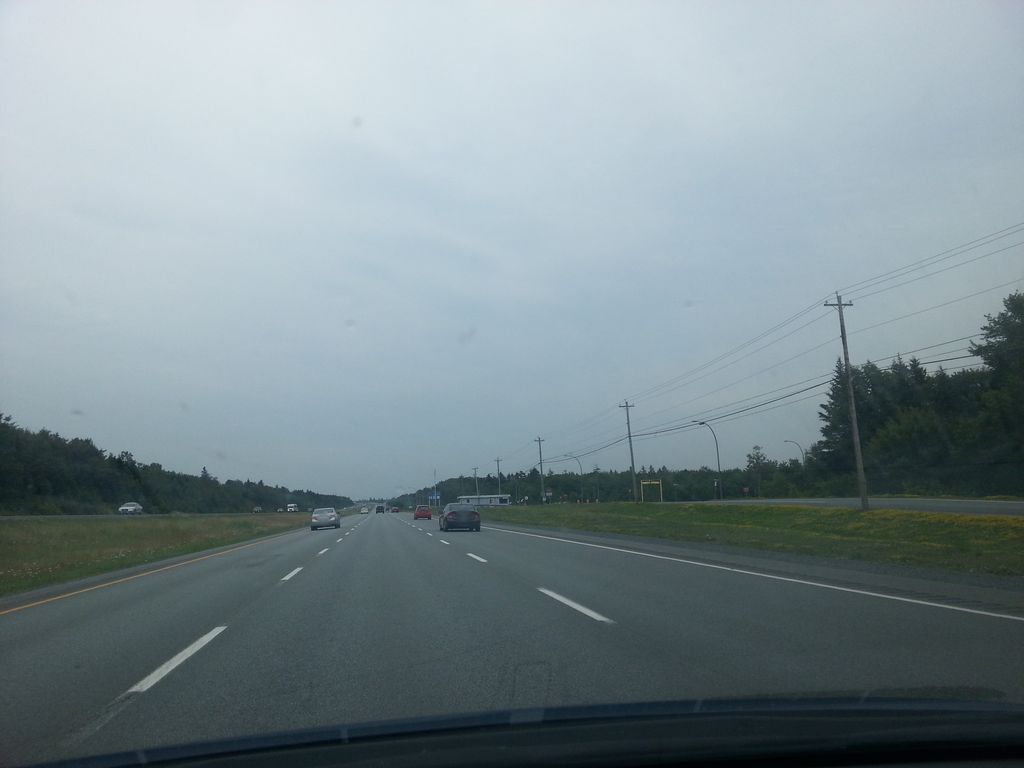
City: halifax